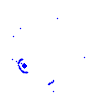
Particle: pion